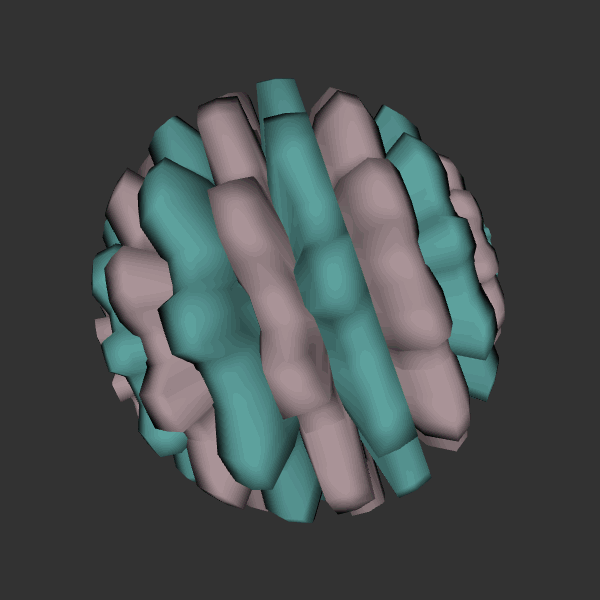
Background: dark